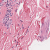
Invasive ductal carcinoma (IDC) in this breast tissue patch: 0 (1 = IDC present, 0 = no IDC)